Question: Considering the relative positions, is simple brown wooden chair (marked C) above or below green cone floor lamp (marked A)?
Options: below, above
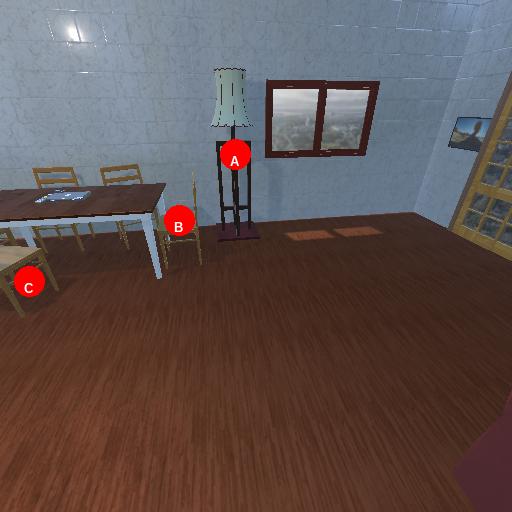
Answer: below